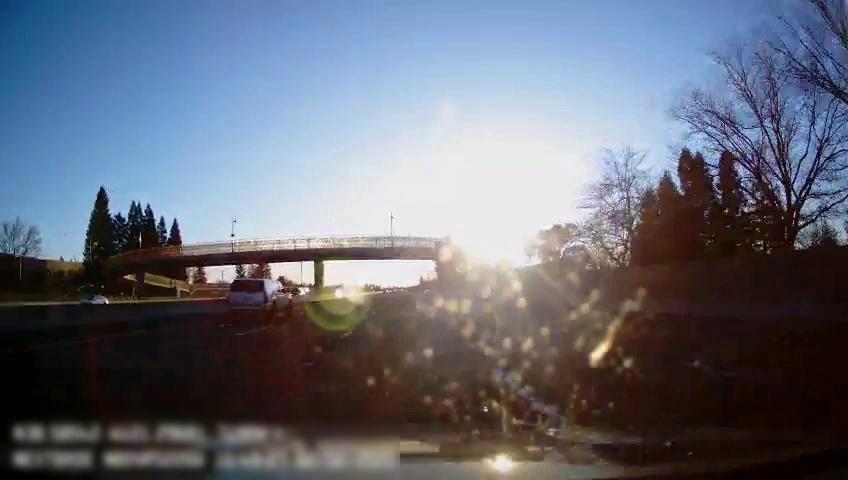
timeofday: Day
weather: Sunny
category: Drivable Space
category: Vehicles | Car
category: Vehicles | SUV
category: Vehicles | Car
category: Lanes | Alternate Lane
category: Lanes | Alternate Lane
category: Lanes | Current Lane
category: Lanes | Current Lane
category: Lanes | Alternate Lane